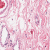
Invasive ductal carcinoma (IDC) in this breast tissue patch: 0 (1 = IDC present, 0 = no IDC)